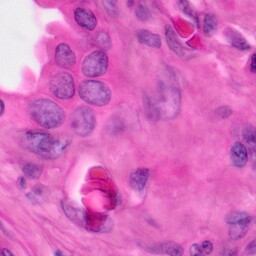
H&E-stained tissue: Pancreatic